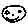
Label: smiley face